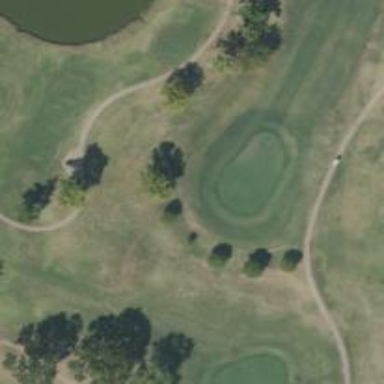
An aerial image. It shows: Golf hole.